Question: I am using ASP.net 4.5 with VB.net. (C# example can also work, I will convert it)
I have the below code that I use to populate a Repeater Control on my form.
'''
Private pgdArticles As New PagedDataSource
Protected Sub Page_Load(ByVal sender As Object, ByVal e As System.EventArgs) Handles Me.Load
pgdArticles = GetData()
blogRepeater.DataSource = pgdArticles
blogRepeater.DataBind()
End Sub
Private Function GetData() As PagedDataSource
Dim pg As New PagedDataSource
Dim conn As SqlConnection
conn = New Data.SqlClient.SqlConnection(ConfigurationManager.ConnectionStrings("myConnectionString").ConnectionString)
Dim cmd As New SqlCommand("usp_MyProc", conn)
Dim da As New SqlDataAdapter()
da.SelectCommand = cmd
Dim dt As New Data.DataTable()
da.Fill(dt)
pg.DataSource = dt.DefaultView
Return pg
End Function
'''
It works fine for using a repeater but I want to read that data and populate labels on my form not using a repeater. Something like below....
My data in my table.................

'''
Protected Sub Page_Load(ByVal sender As Object, ByVal e As System.EventArgs) Handles Me.Load
pgdArticles = GetData()
If pgdArticles.ID = 1 Then
lblName1 = pgdArticles.Name 'This will be value Mike
lblValue1 = pgdArticles.Value 'This will be value 250
End If
If pgdArticles.ID = 2 Then
lblName2 = pgdArticles.Name 'This will be value Ben
lblValue2 = pgdArticles.Value 'This will be value 400
End If
End Sub
'''
Is there any other way to do this then? C# or VB.NET code examples will be fine.
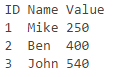
Answer: Code:
'''
Public Property dtArticles As DataTable
Protected Sub Page_Load(ByVal sender As Object, ByVal e As EventArgs) Handles Me.Load
dtArticles = GetData()
For I As Integer = 0 To dtArticles.Rows.Count - 1
Dim row As DataRow = dtArticles.Rows(I)
Dim label As Label = Page.FindControl(String.Format("Name{0}", I))
label.Text = String.Format("{0} ({1})", row("Name"), row("Value"))
Next
End Sub
Private Function GetData() As DataTable
Dim conn As New Data.SqlClient.SqlConnection(ConfigurationManager.ConnectionStrings("myConnectionString").ConnectionString)
Dim cmd As New SqlCommand("usp_MyProc", conn)
Dim da As New SqlDataAdapter()
da.SelectCommand = cmd
Dim dt As New Data.DataTable()
da.Fill(dt)
Return dt
End Function
'''
Html:
'''
<asp:Label ID="Name0" runat="server" />
<asp:Label ID="Name1" runat="server" />
<asp:Label ID="Name2" runat="server" />
'''